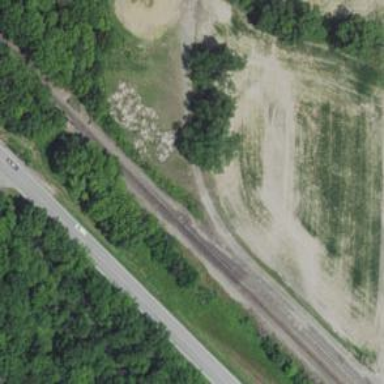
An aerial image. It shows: Railway spur service.